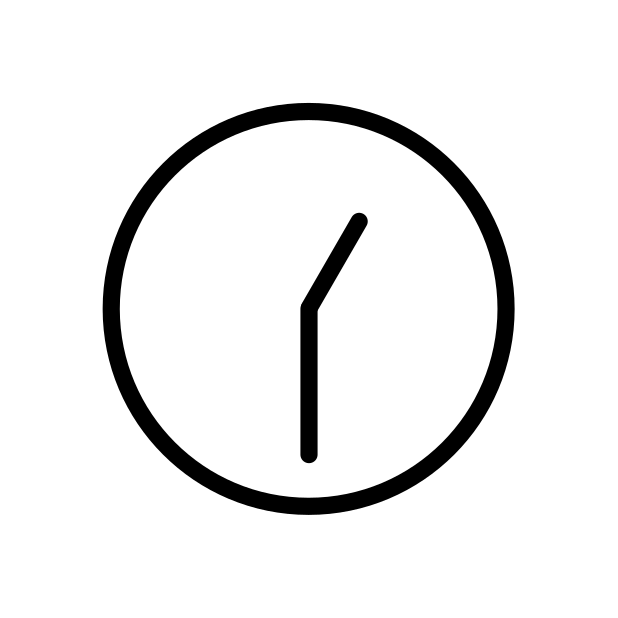
Emoji: 🕜
Name: clock face one-thirty
Unicode: 0x1f55c